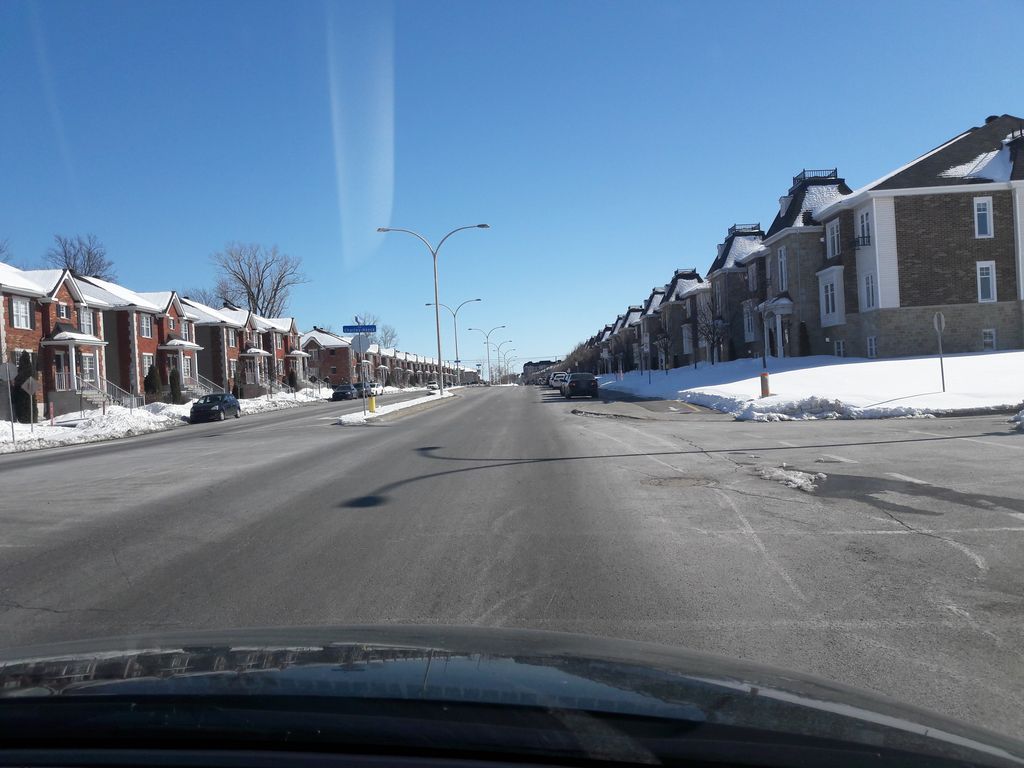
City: montreal